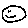
Label: smiley face